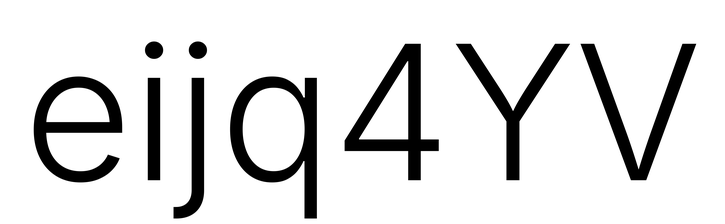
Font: Inter_Light